Question: Yesterday I've been wrestling to get a working IF statement with AND & OR conditions, so far I haven't succeeded.

In my picture you can see some of the columns I'm trying to test for certain values. If any of the highlighted columns contains a I want to report in a new column the value .
So far it seems I need to use a IF function with both AND & OR, but I haven't been able to get it right. Anyone have suggestions?
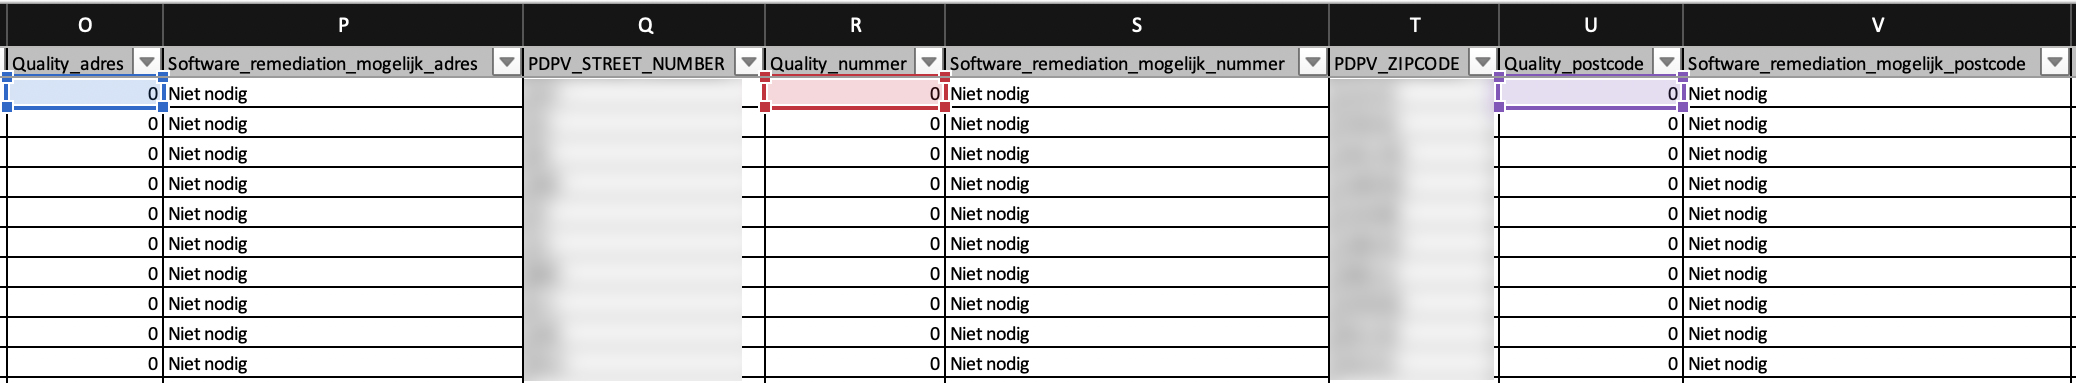
Answer: try this formula
'''
=IF(OR(O1=1; R1=1; U1=1); "No"; "Yes")
'''